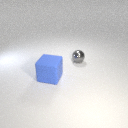
small gray metal sphere to the right of large blue rubber cube